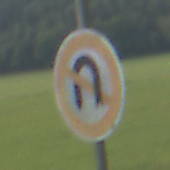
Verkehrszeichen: VerbotWenden
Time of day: SunriseSunset
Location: Outdoor (Nature)
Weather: PartlyCloudy
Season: NotSpecified
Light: Natural